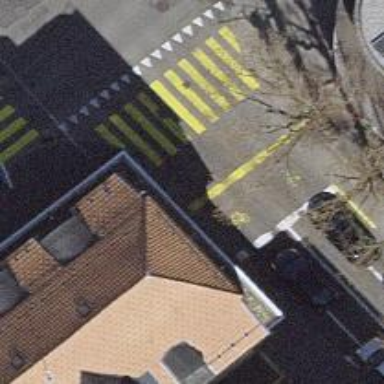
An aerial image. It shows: Road with traffic signals.